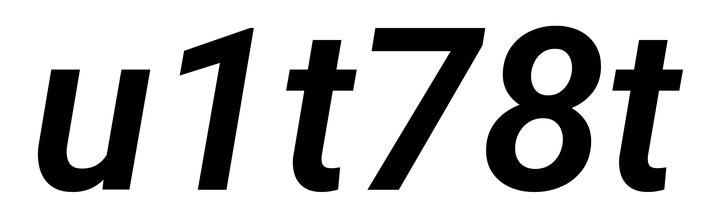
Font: Roboto-Italic_SemiBold_Italic